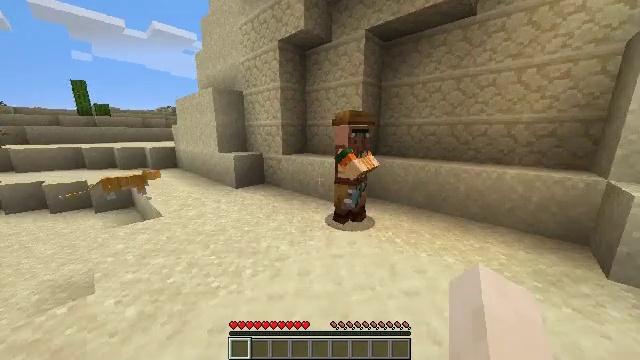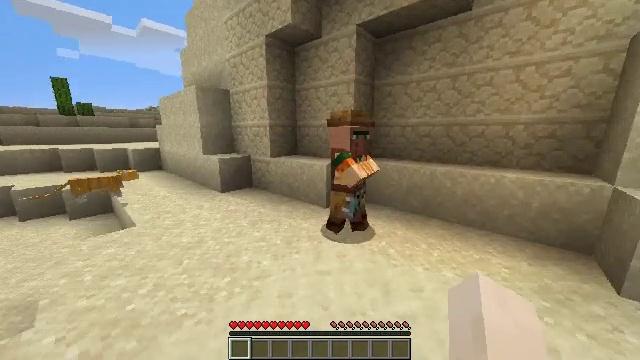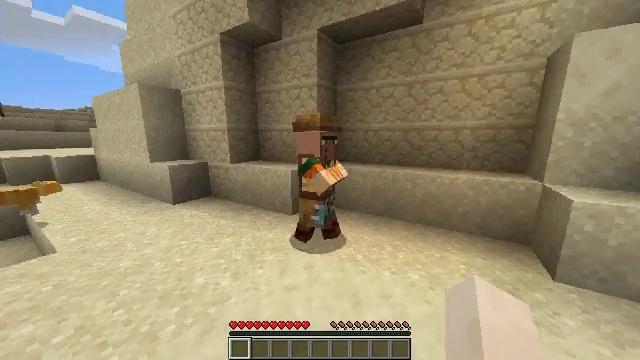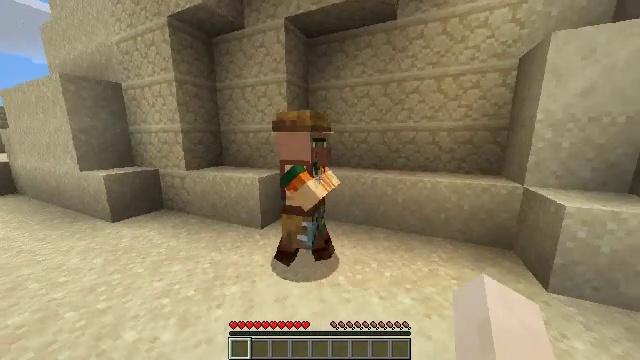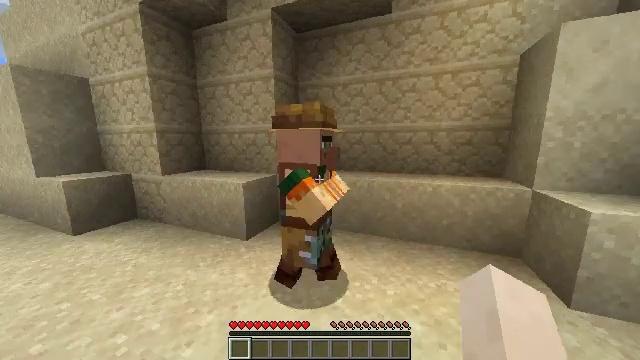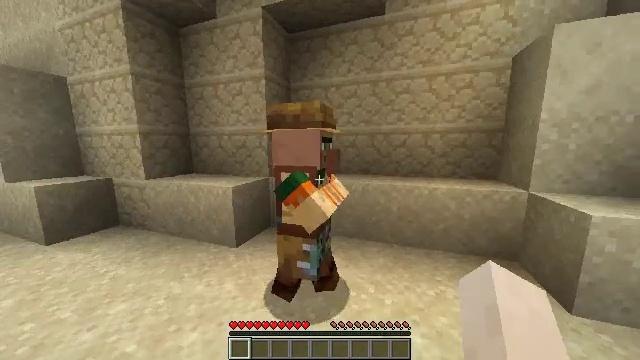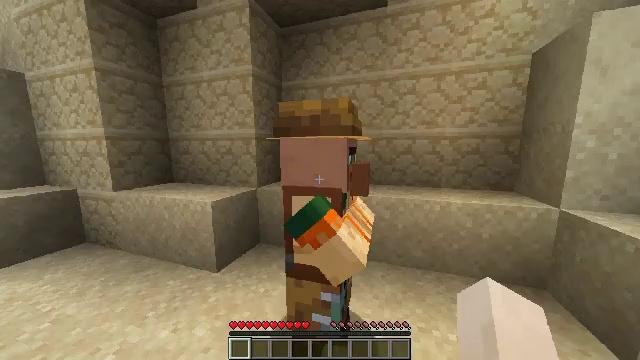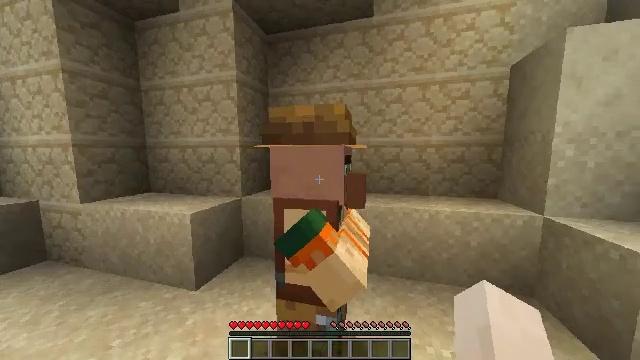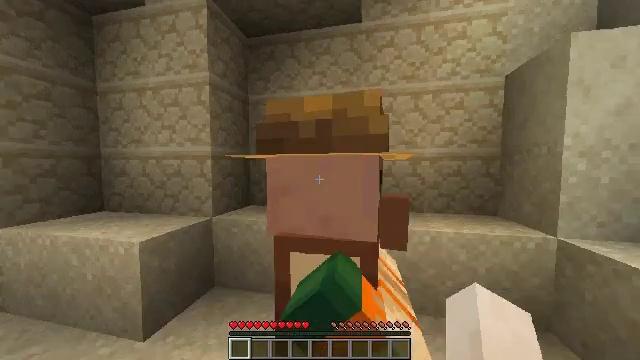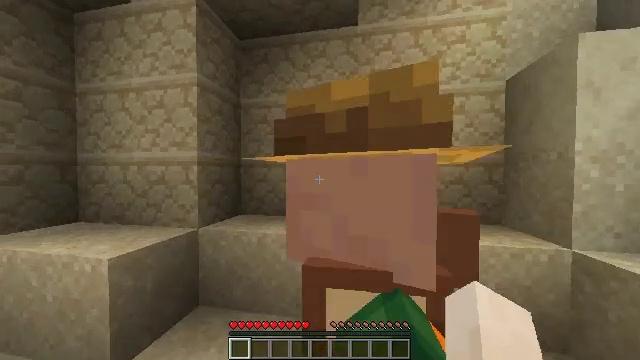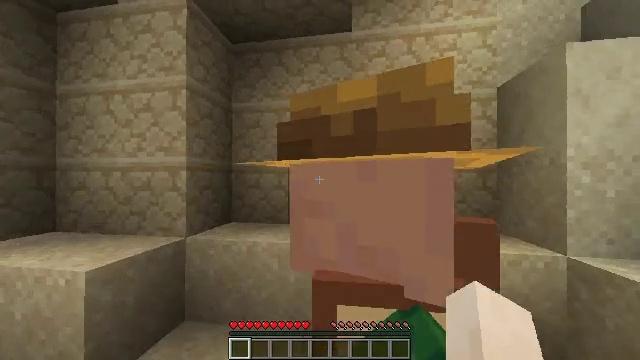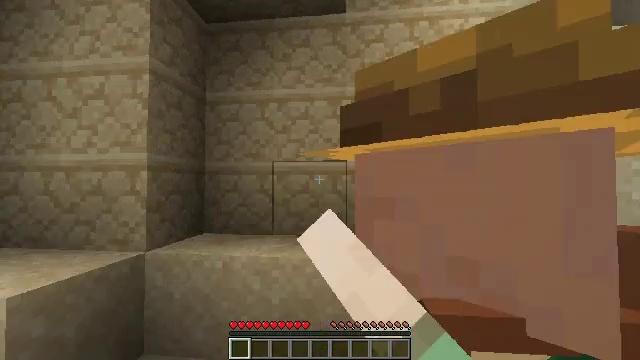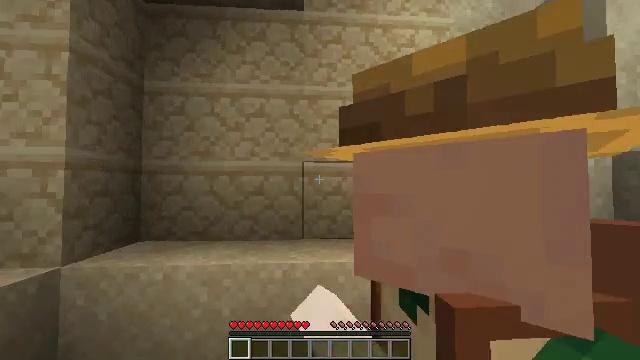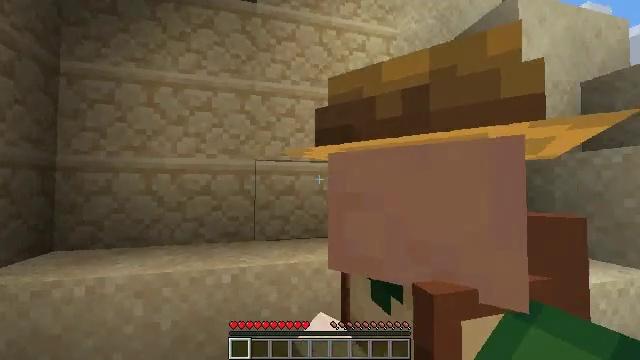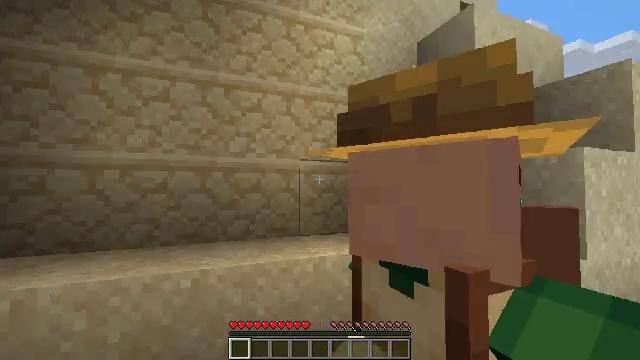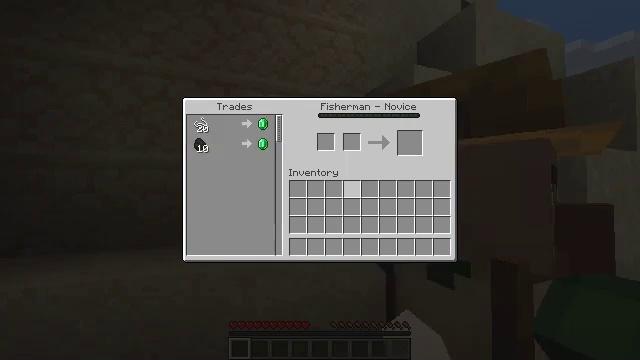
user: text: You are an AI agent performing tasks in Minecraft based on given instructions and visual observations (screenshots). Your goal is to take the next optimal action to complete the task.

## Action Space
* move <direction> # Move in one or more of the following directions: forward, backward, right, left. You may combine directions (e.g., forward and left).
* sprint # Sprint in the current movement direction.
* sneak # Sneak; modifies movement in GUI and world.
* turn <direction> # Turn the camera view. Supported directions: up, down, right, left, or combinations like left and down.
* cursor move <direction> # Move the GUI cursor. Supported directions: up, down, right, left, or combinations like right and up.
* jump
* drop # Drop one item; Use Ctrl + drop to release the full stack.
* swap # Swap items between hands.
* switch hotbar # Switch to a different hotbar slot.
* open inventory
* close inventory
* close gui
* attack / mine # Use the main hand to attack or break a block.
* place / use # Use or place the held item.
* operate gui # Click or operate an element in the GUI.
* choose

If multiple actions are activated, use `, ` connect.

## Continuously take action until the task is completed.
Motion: motion action
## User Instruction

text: Mine the chest to collect it.
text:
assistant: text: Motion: move forward, turn right
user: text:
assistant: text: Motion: move forward, turn right and up
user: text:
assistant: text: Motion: move forward, turn right
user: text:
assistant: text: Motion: move forward, turn right
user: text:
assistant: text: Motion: move forward, turn right
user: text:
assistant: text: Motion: move forward, turn right
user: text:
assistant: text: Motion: move forward, turn right and up
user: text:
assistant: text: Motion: move forward, turn right and up
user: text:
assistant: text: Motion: turn right and up
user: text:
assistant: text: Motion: turn right and up, use / place
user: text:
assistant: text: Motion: turn right and up, use / place
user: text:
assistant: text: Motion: turn right, use / place
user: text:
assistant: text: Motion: turn right, use / place
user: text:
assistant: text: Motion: turn right
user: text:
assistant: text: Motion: cursor move right, open gui
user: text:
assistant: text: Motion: cursor move right and up
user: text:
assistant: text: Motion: no_op
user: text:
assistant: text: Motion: no_op
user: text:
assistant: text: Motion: no_op
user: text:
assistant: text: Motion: no_op
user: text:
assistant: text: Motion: no_op
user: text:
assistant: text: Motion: no_op
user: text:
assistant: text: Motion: no_op
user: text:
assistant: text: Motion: no_op
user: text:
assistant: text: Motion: no_op
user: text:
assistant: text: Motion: no_op
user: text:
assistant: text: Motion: cursor move left and down
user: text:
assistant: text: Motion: cursor move left
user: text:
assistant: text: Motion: no_op
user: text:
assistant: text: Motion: no_op